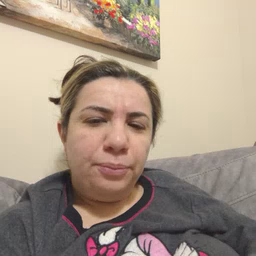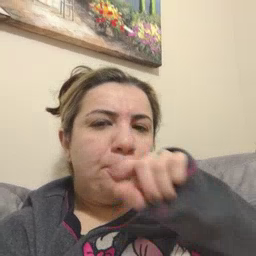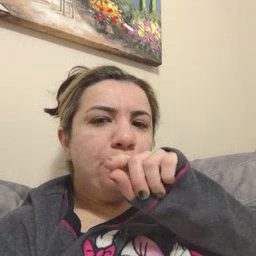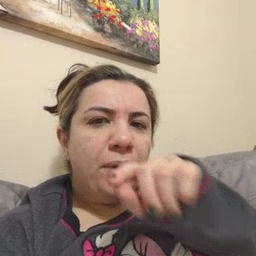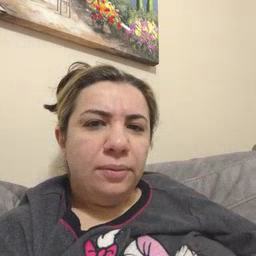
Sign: bird